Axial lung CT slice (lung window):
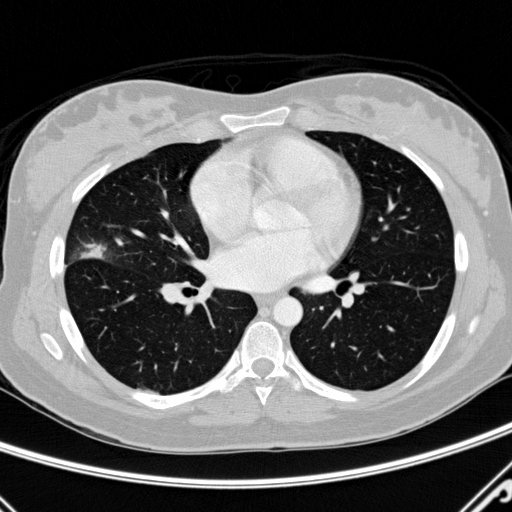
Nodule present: yes
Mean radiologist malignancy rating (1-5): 4